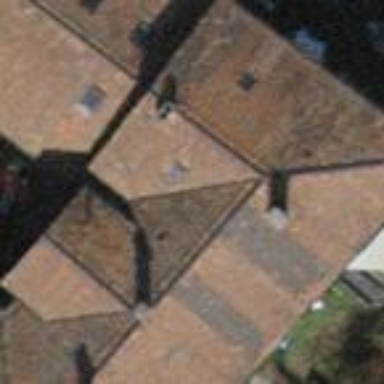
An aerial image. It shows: Hipped roof on apartment building.